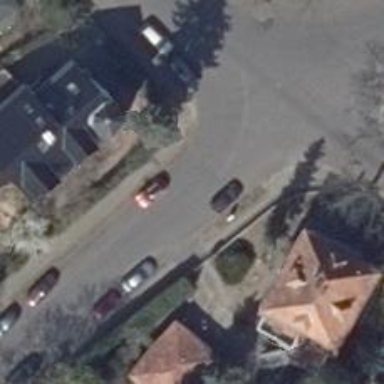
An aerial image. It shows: Residential road with asphalt surface. Both sides have sidewalks.